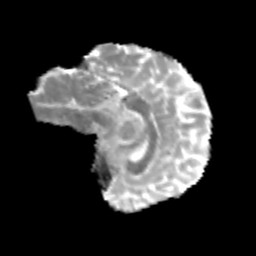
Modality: MD
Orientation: sagittal
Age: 25
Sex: female
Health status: healthy
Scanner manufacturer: philips
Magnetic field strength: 3 T
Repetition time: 4.004 s
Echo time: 0.08907 s